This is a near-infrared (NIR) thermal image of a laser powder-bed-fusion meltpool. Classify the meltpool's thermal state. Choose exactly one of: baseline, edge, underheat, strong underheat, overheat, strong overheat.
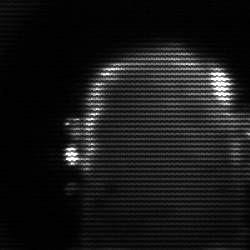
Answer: baseline